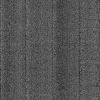
Atmospheric dust classification: dusty